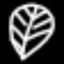
Label: leaf